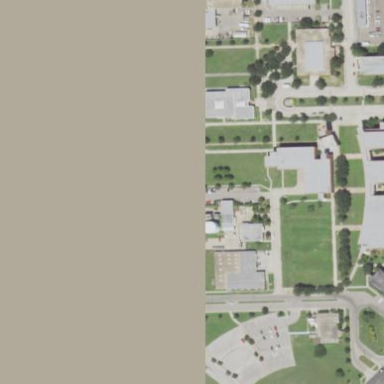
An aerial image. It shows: College.